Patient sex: M
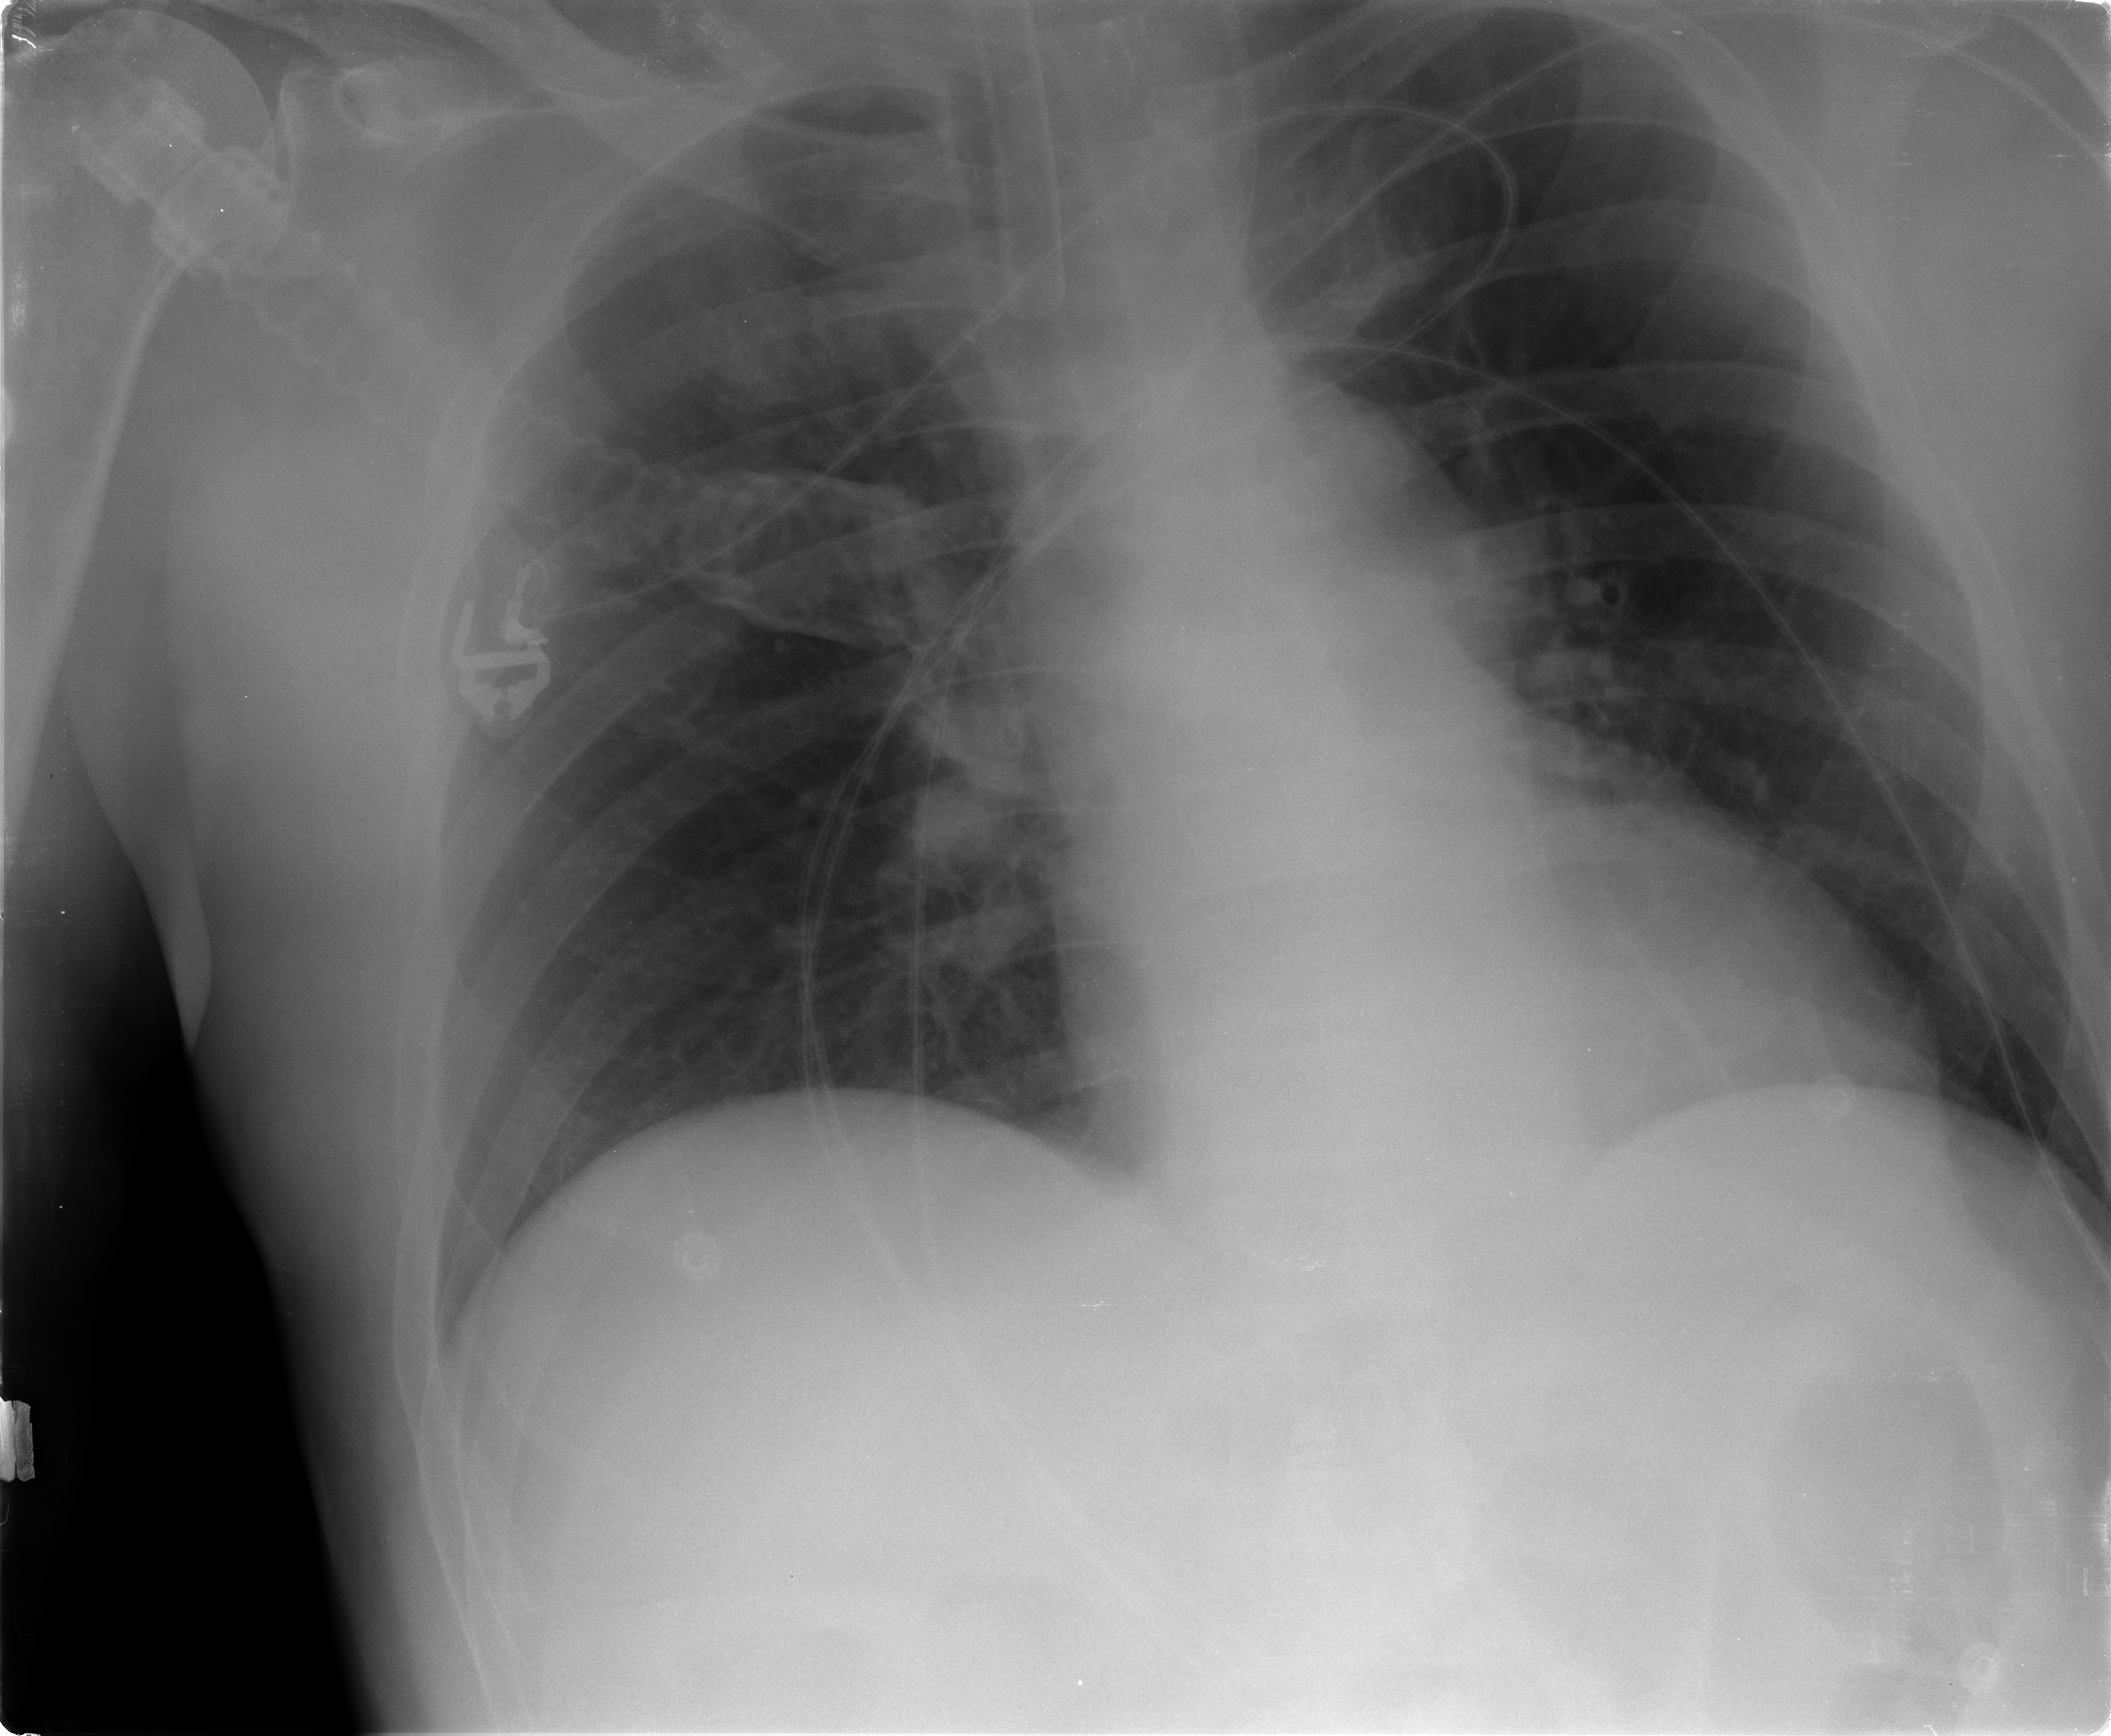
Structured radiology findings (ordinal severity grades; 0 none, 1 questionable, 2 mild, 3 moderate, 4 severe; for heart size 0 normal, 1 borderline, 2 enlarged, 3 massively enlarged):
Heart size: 0
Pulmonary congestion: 2
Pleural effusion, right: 0
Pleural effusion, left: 0
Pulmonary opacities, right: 0
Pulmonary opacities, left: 0
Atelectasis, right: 0
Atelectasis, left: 0